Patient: sex F, age 57
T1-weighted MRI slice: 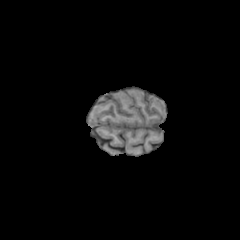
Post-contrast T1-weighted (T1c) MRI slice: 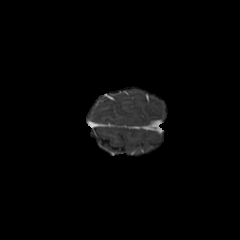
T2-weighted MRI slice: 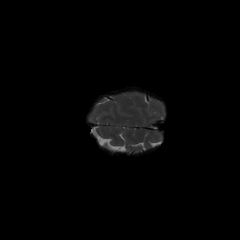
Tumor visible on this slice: no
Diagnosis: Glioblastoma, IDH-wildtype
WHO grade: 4